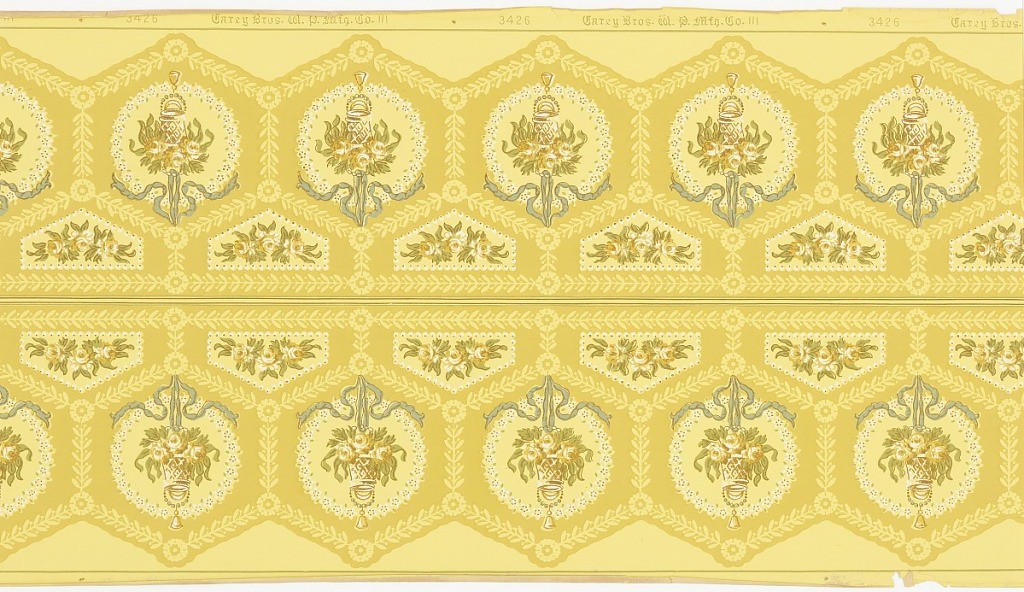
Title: Frieze
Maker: Carey Bros. W.P. Mfg. Co., Philadelphia, Pennsylvania, founded 1882
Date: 1905–1915
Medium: Machine-printed paper
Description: This frieze features hexagonal medallions arranged in a honeycomb pattern. The edges of the medallions are stylized laurel leaves with blossoms at the corners. Within each medallion is a round wreath of flowers and a basket of flowers hanging from a blue ribbon. The pattern mirrors itself across a central dividing line. This design is printed in shades of yellow, blue, green, white and brown on a beige ground.